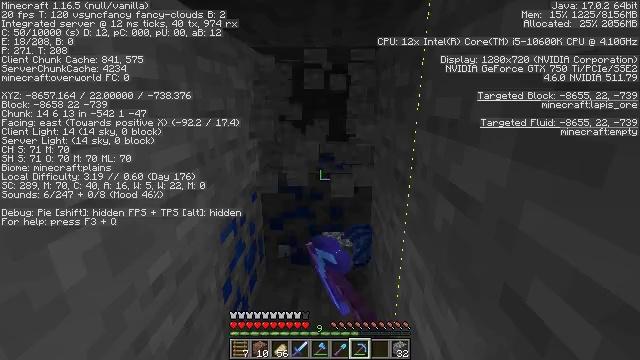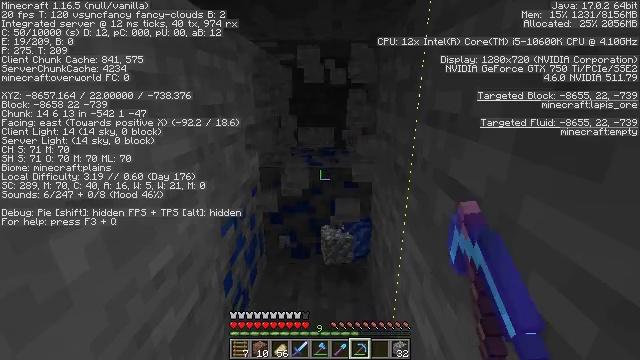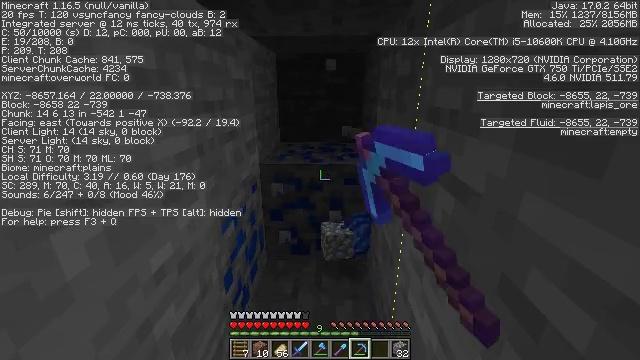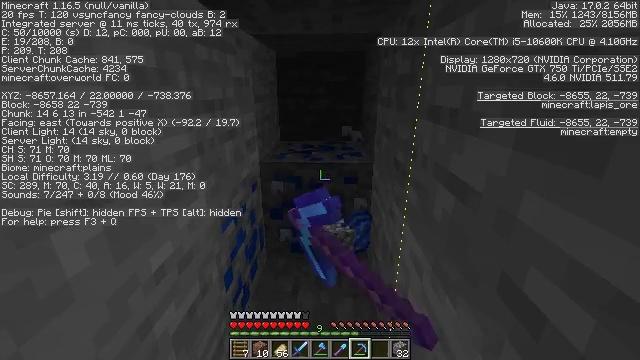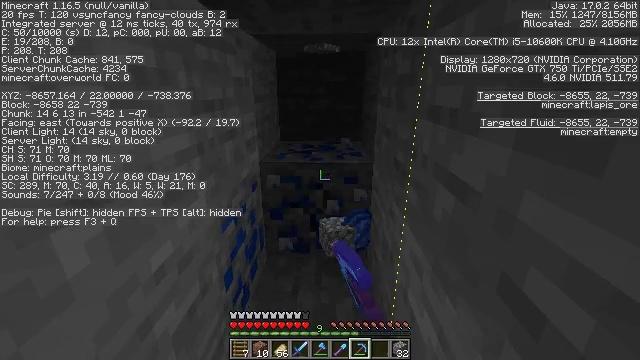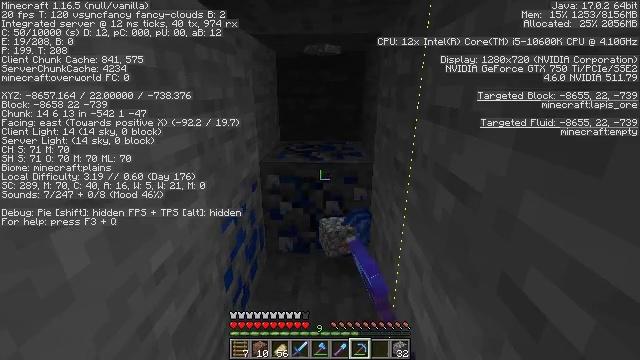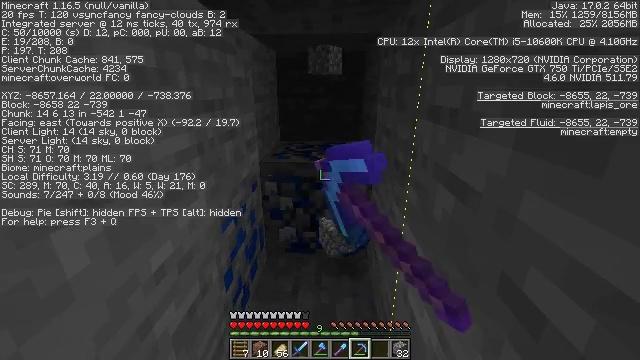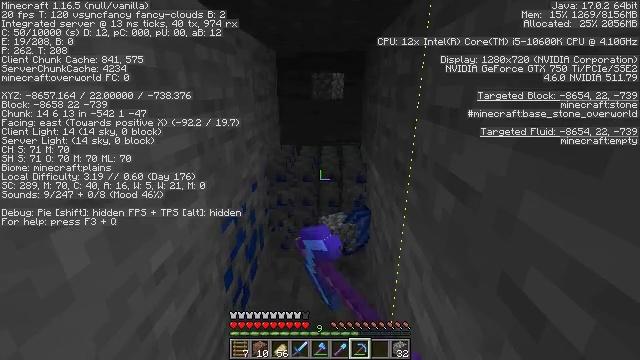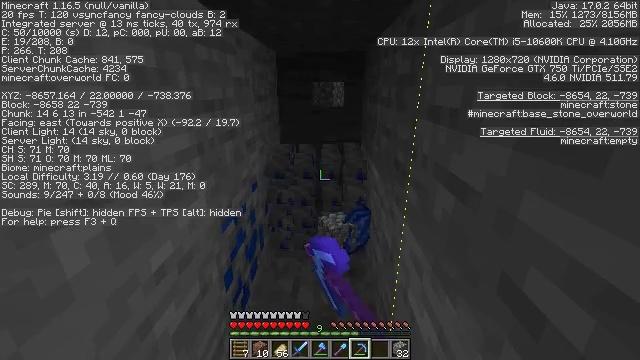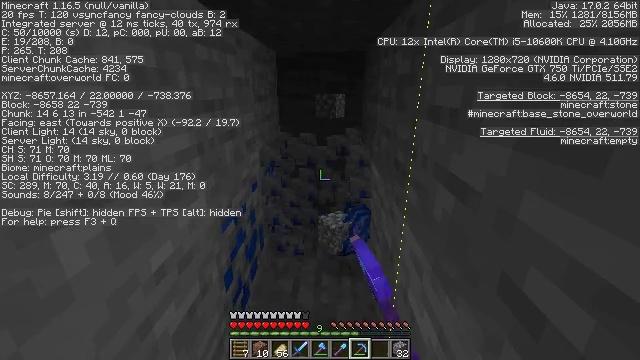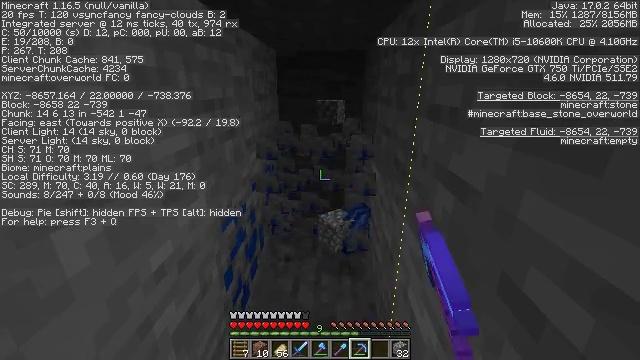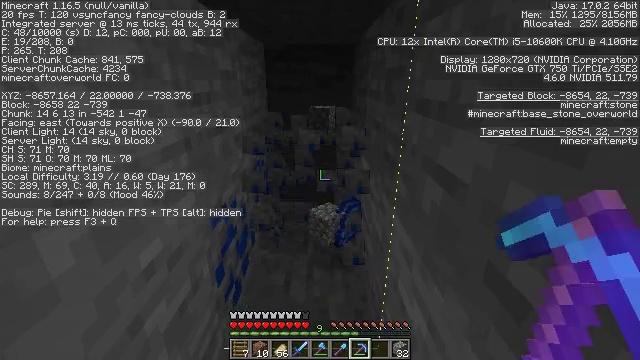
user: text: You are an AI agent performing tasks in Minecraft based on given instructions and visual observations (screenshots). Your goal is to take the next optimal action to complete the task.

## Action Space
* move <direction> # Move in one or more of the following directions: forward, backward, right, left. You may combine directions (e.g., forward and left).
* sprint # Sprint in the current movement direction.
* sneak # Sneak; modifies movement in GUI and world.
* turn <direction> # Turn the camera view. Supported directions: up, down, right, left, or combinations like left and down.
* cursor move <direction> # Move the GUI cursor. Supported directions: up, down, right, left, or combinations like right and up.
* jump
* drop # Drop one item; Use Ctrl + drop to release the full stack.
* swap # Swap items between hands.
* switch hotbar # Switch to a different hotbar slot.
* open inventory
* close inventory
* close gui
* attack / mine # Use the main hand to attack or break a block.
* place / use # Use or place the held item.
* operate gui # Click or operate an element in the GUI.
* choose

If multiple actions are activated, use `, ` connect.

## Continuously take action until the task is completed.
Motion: motion action
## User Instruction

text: Find and gather lapis ore blocks.
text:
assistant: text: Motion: turn down, attack / mine
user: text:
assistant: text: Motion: attack / mine
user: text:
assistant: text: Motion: attack / mine
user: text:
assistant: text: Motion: attack / mine
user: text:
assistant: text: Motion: attack / mine
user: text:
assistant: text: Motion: attack / mine
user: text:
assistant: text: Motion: attack / mine
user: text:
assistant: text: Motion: attack / mine
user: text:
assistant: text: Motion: no_op
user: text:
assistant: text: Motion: no_op
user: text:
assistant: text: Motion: turn right and down
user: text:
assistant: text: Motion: no_op